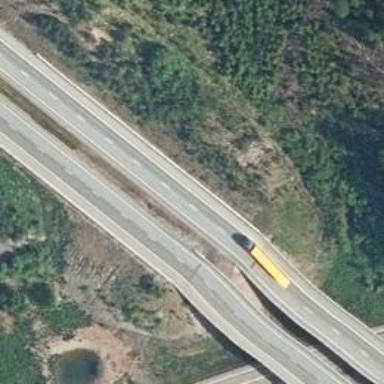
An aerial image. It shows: Asphalt bridge on motorway.